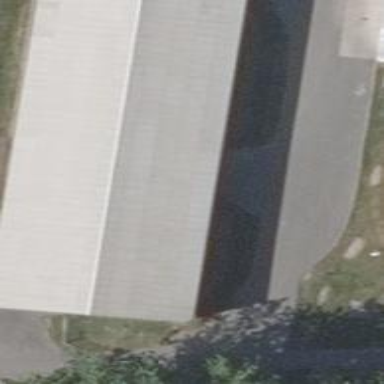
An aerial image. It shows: Building with gabled roof oriented along its structure. The roof is colored grey.